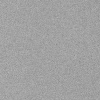
Atmospheric dust classification: dusty